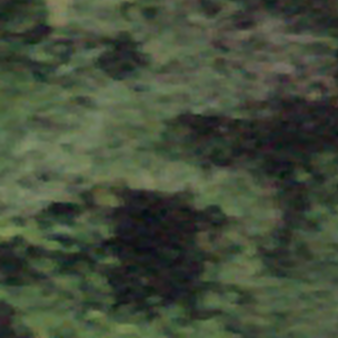
Label: other